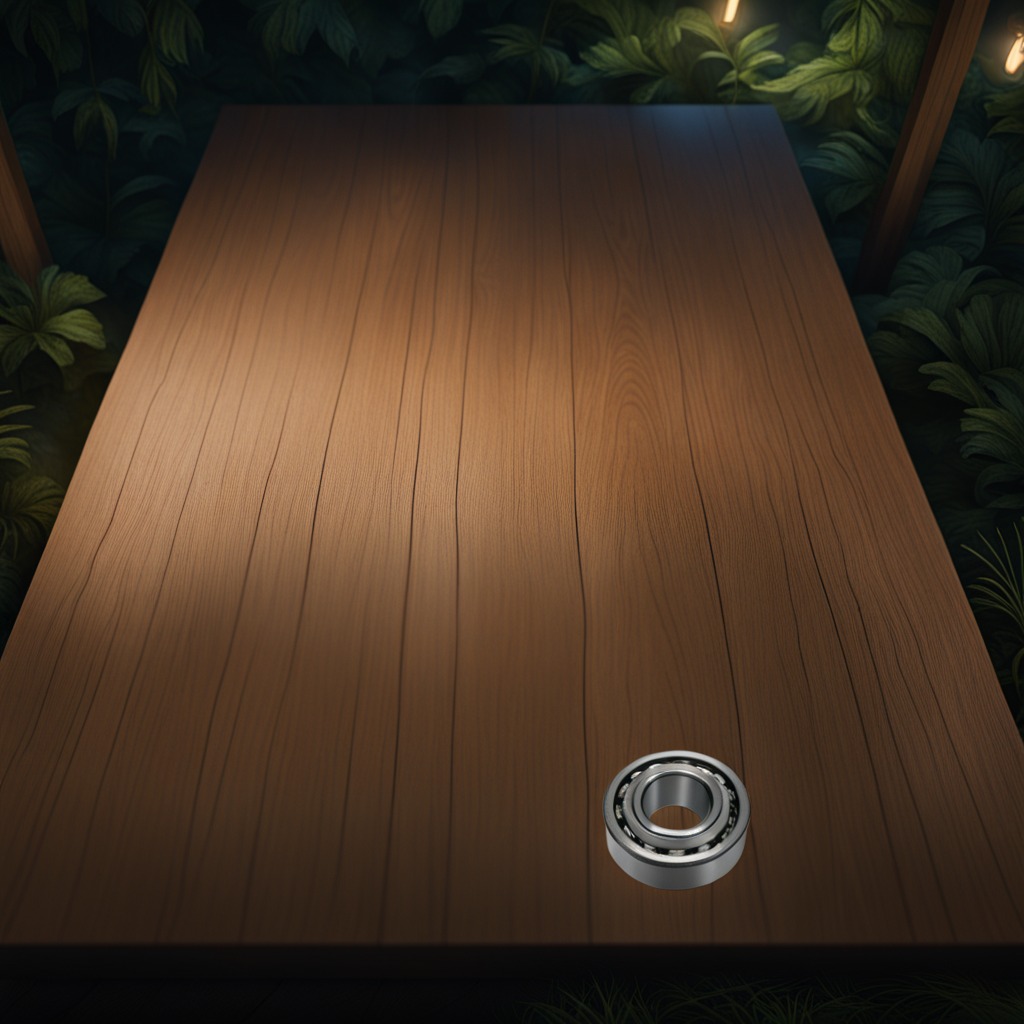
A metal ball bearing is lying on a wooden table inside a jungle field workshop tent at night dim ambient light soft shadows worn but